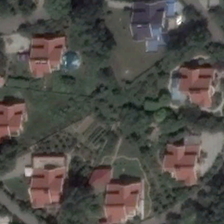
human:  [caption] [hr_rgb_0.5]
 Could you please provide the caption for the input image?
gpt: a long road passes through the residential area .

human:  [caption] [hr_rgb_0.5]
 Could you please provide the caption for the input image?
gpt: many residential houses are on the lawn, like straight line,like ring .

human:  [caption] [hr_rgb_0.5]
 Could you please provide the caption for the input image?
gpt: the six houses form a circular structure .

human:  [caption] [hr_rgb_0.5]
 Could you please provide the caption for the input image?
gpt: there are many dark green trees around .

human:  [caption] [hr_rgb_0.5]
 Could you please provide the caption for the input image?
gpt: many residential houses are on the lawn, like straight line,like ring .